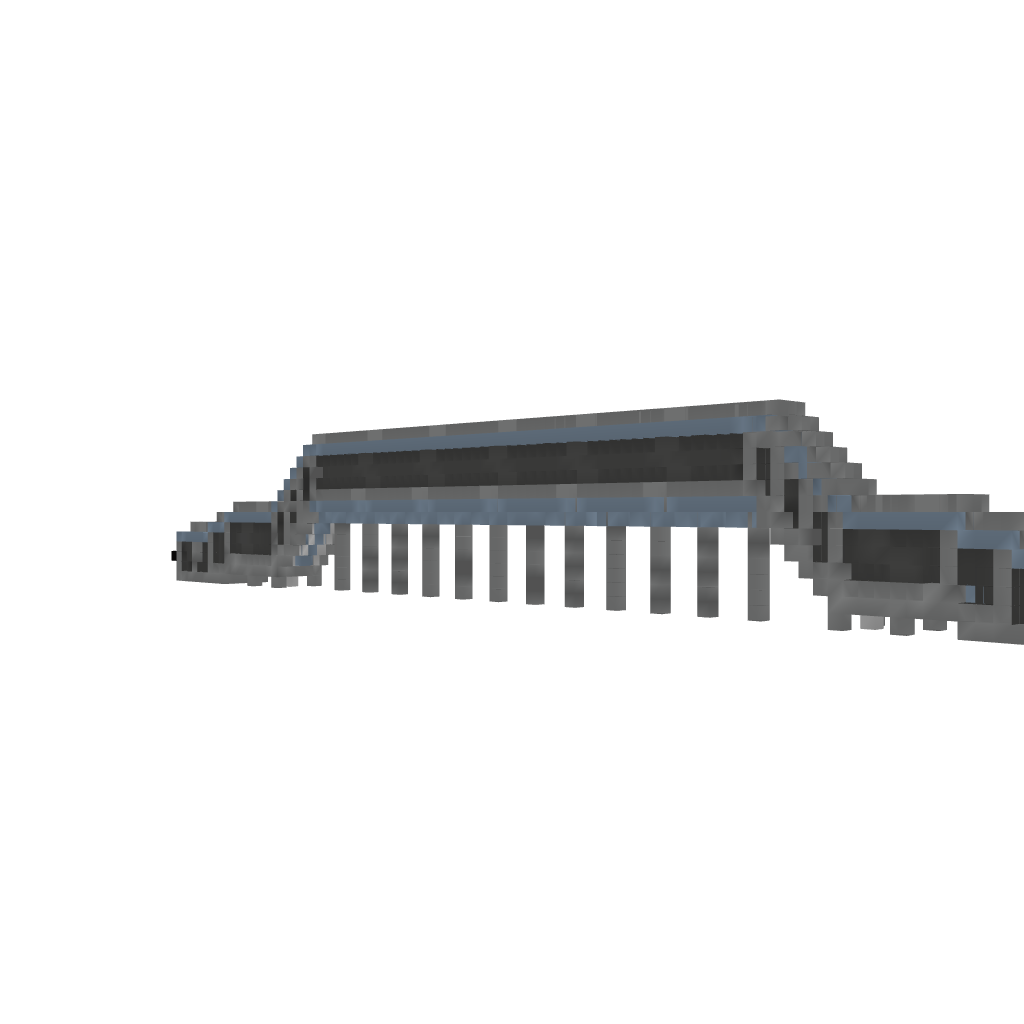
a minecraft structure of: Advanced Minecart Bridge #1 Fixed